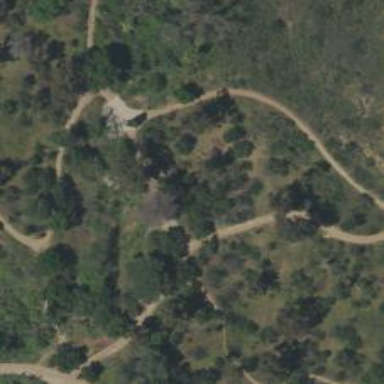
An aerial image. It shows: Path.